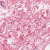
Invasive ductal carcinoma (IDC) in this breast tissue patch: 0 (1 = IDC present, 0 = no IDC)